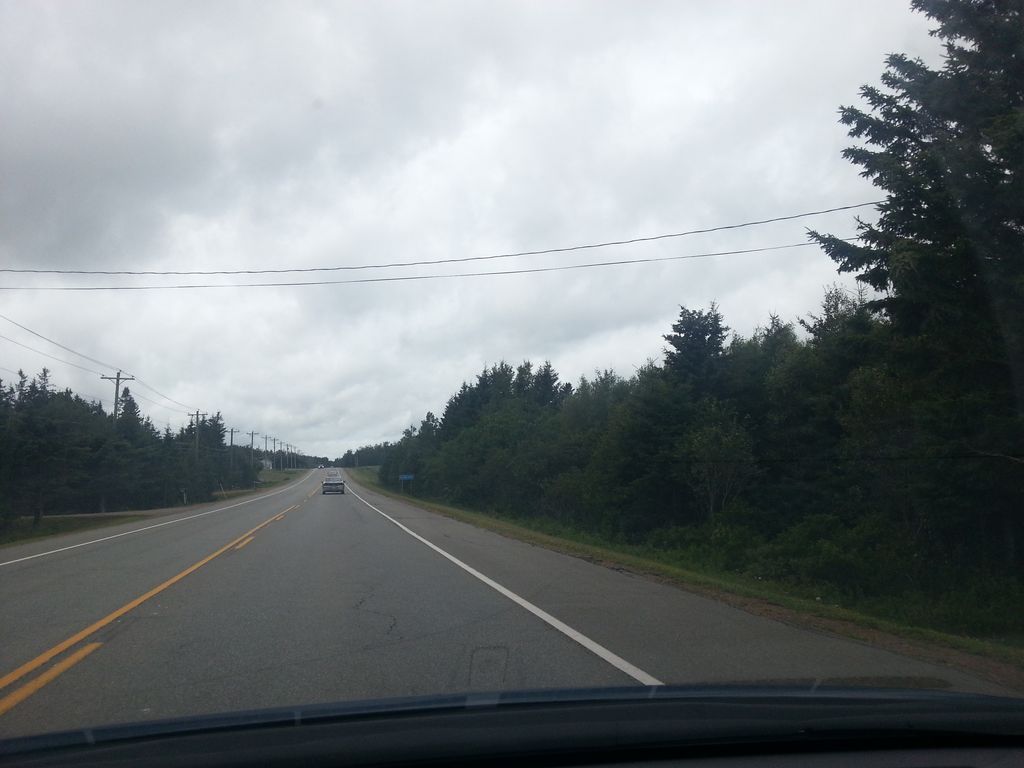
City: charlottetown